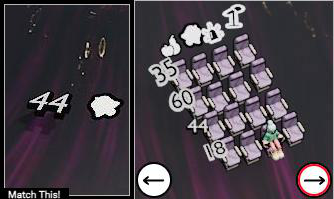
Task: seats
Answer: no